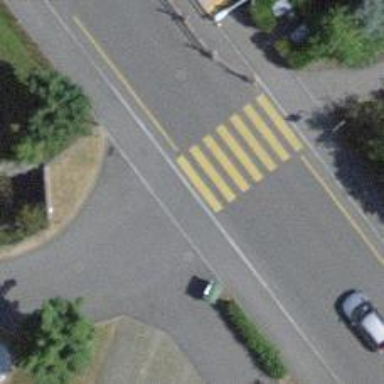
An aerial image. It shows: Kerb barrier.